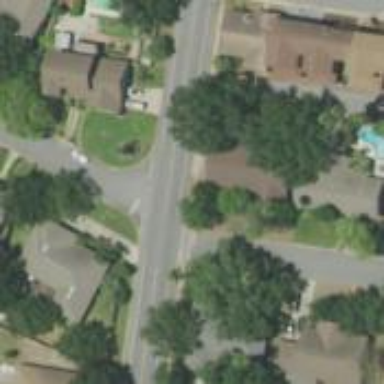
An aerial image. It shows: Residential road.